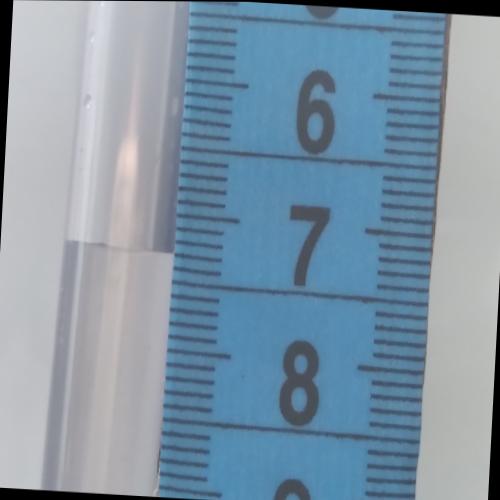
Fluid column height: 7.3 cm